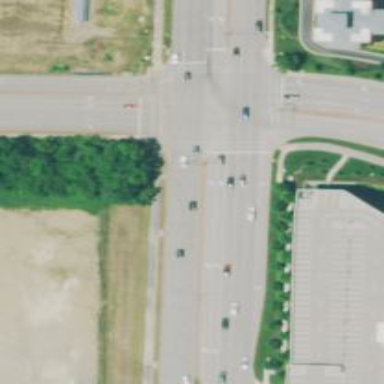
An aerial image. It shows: Solid stop line on the road.